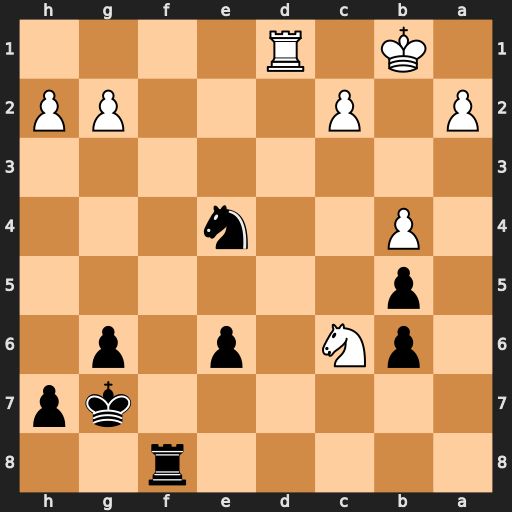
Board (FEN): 5r2/6kp/1pN1p1p1/1p6/1P2n3/8/P1P3PP/1K1R4
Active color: b
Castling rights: -
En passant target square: -
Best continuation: Nc3+ Kc1 Nxd1